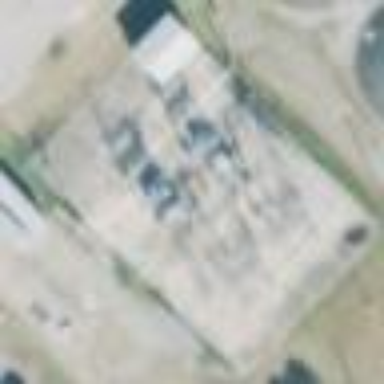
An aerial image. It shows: Industrial substation surrounded by fence.